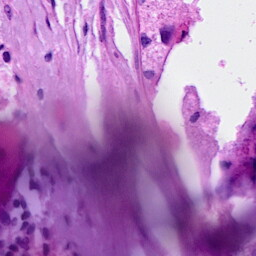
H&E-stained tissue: Breast